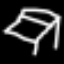
Label: bed